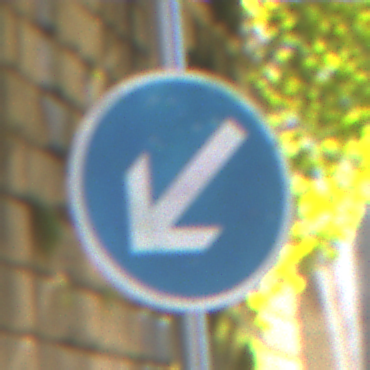
Verkehrszeichen: VorgeschriebeneVorbeifahrtLinks
Umgebung: Outdoor, Urban
Tageszeit: Midday
Wetter: Clear
Licht: Natural
Jahreszeit: NotSpecified
Kontrast: LowContrast